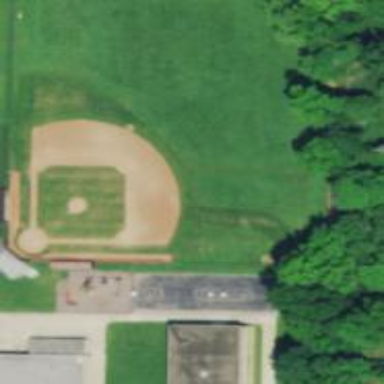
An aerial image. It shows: Baseball pitch for leisure and sports activities.